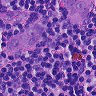
Metastatic tissue present: yes